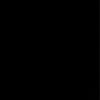
Label: dusty